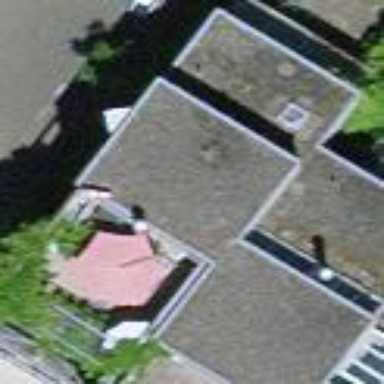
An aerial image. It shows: Residential building.